Interaction volume radius: 5 \u00c5
Interaction volume height: 15 \u00c5
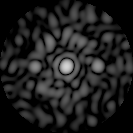
Disorder parameter: 0.8701